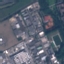
Land use / land cover: Industrial